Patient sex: M
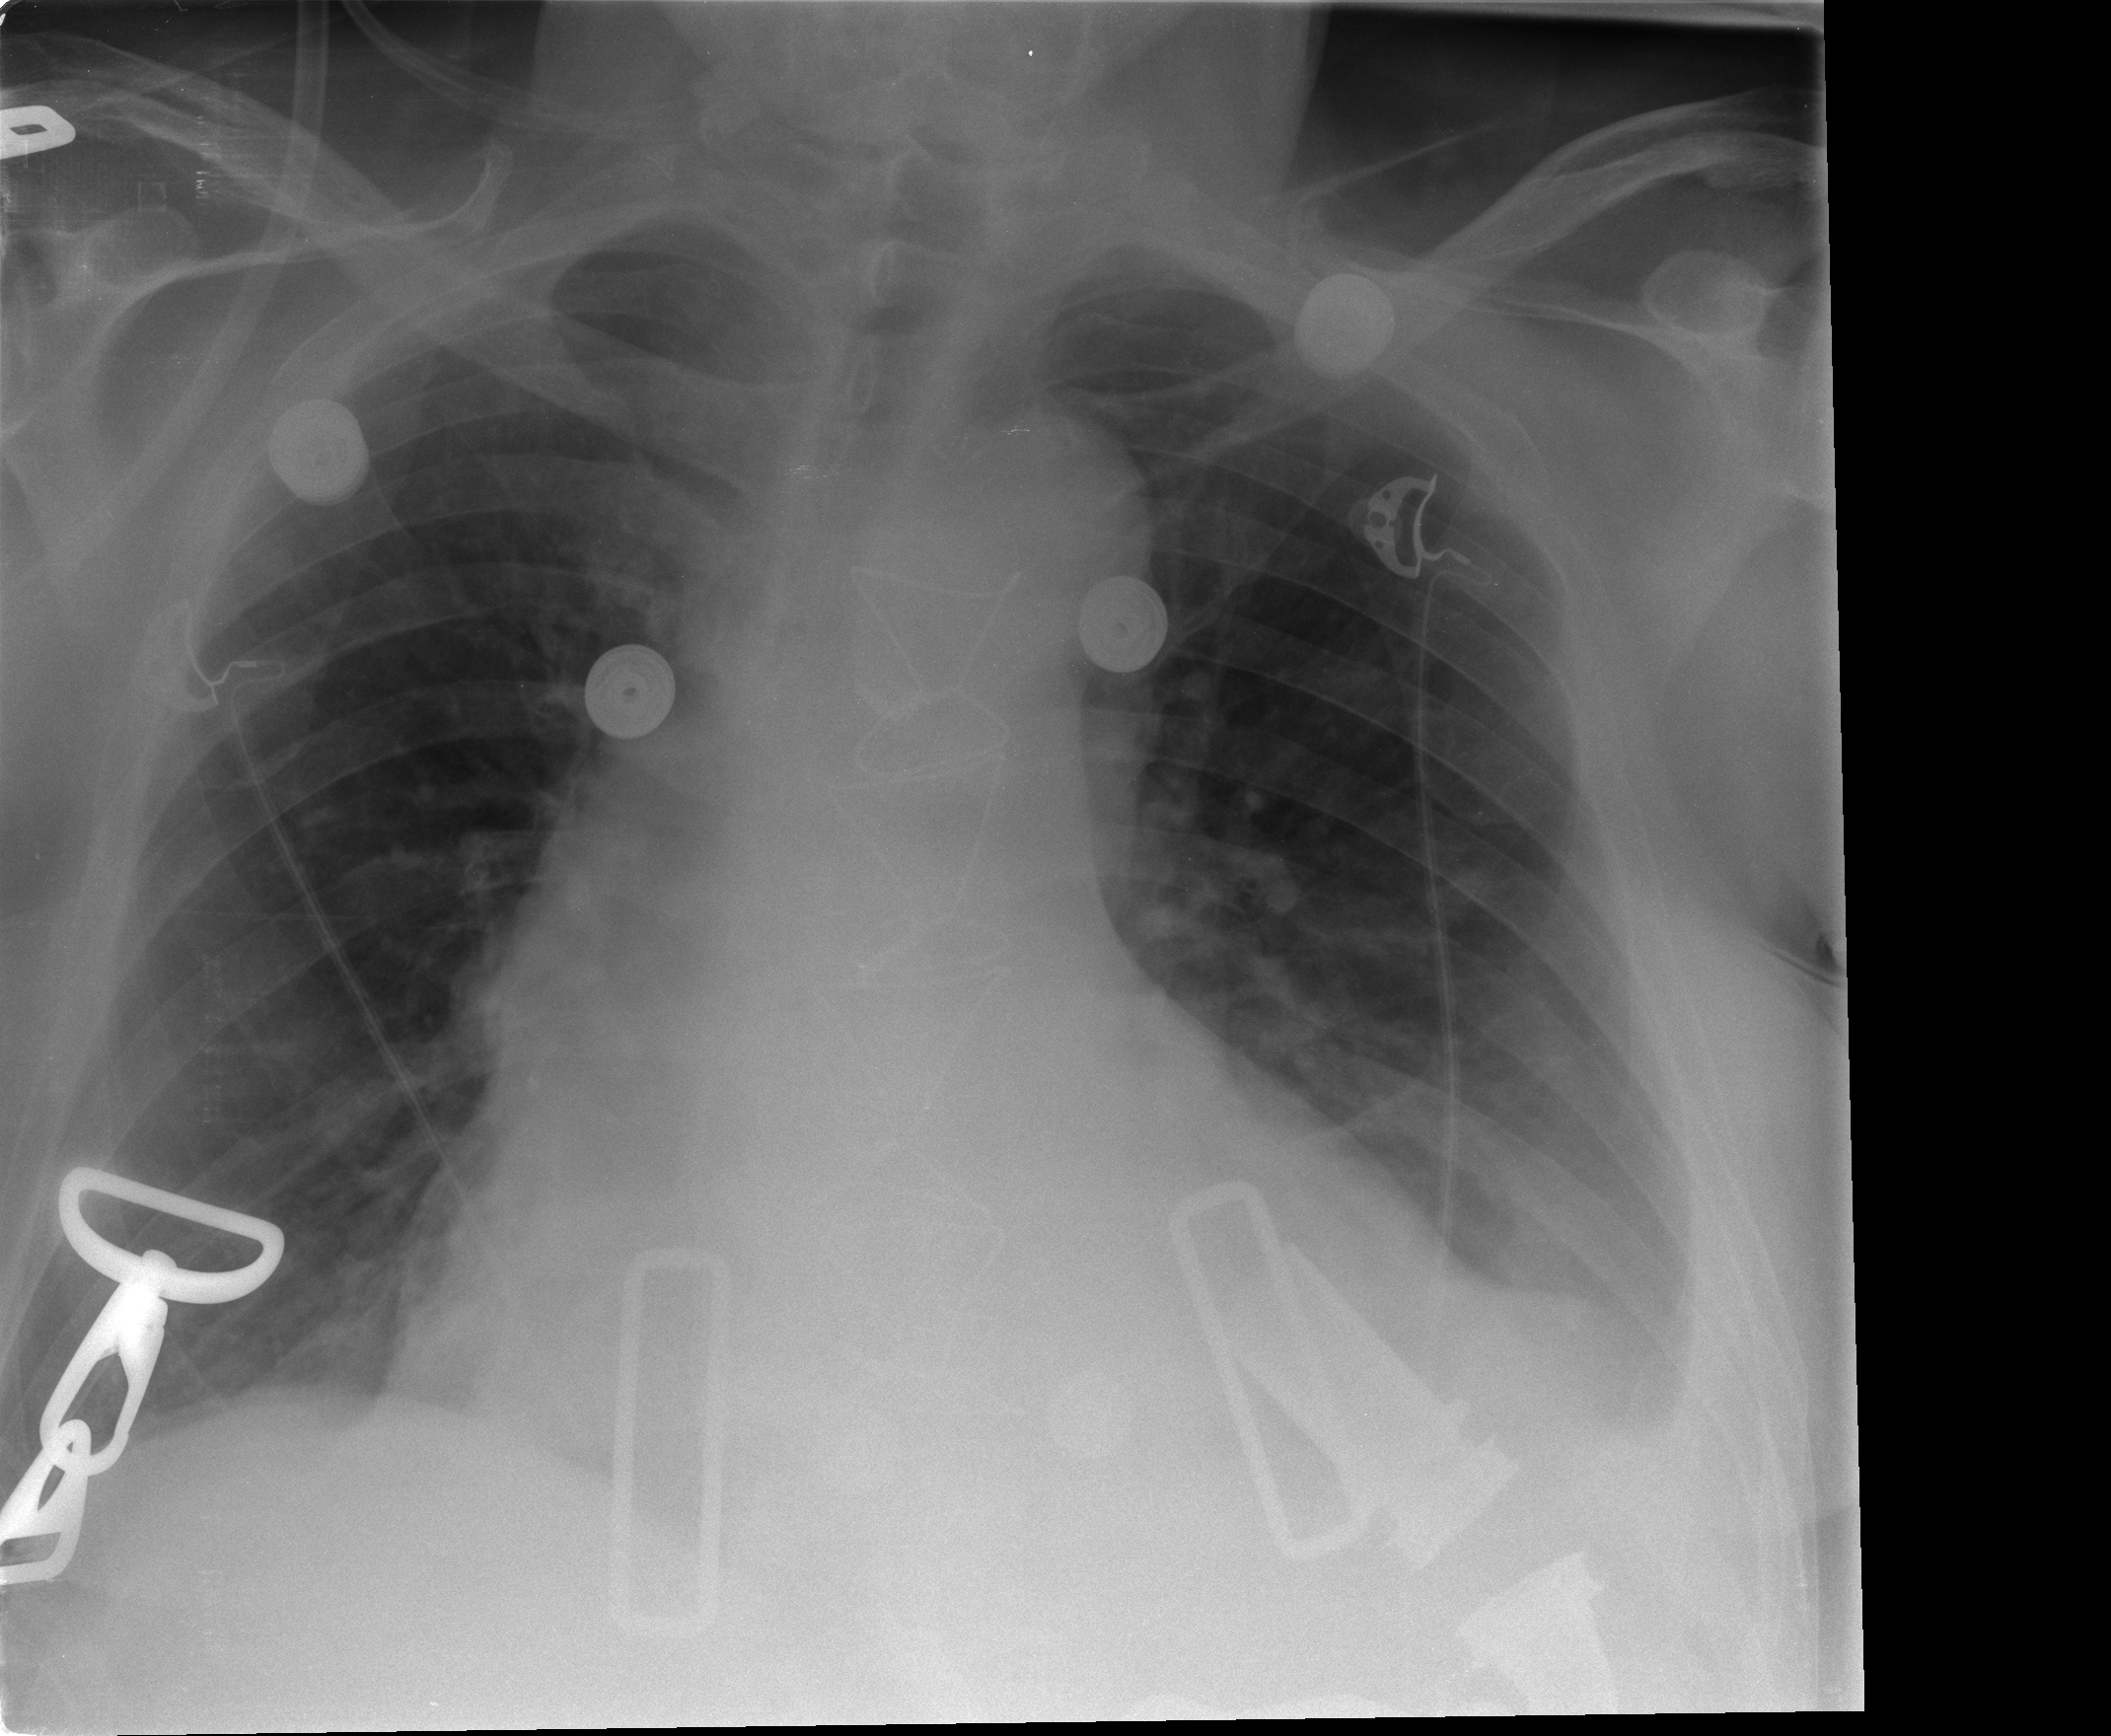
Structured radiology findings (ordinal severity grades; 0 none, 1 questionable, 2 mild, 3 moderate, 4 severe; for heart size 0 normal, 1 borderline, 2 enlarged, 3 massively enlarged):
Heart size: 2
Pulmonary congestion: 0
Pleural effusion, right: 0
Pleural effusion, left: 1
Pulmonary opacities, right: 0
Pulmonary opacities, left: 0
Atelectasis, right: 0
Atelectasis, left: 0